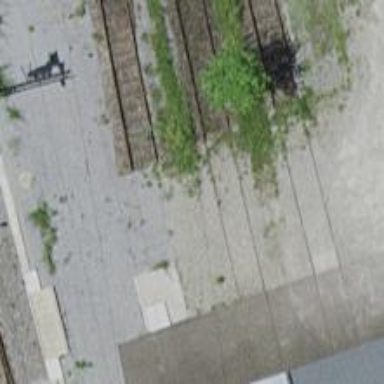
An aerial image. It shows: Yard with electrified contact lines. There is one track in the yard.